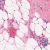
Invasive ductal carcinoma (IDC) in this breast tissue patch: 0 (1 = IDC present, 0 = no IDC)